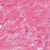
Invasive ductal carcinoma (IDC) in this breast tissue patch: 0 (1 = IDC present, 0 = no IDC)